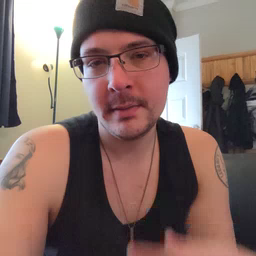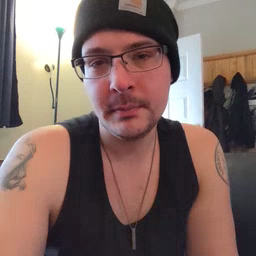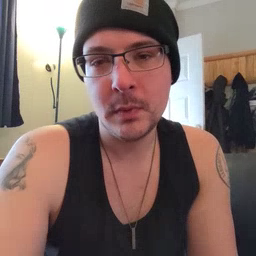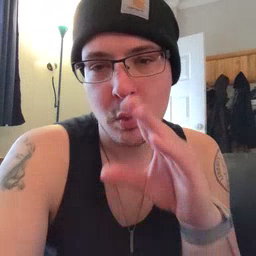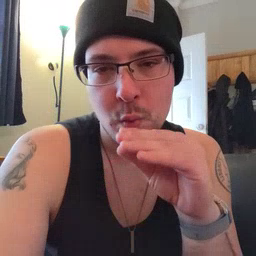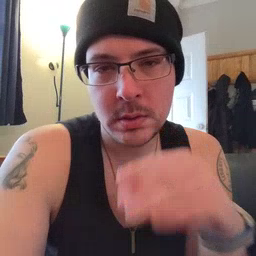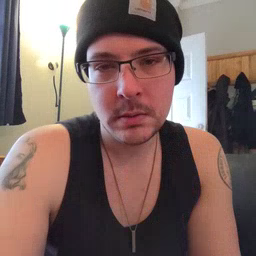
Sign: goose